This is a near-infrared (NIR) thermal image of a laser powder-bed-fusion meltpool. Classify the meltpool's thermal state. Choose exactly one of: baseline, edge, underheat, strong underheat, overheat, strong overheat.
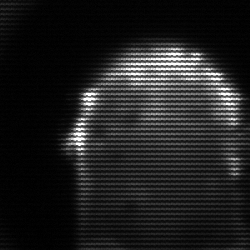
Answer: baseline